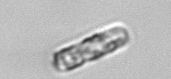
Label: Dactyliosolen_fragilissimus